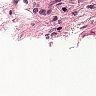
Metastatic tissue present: no